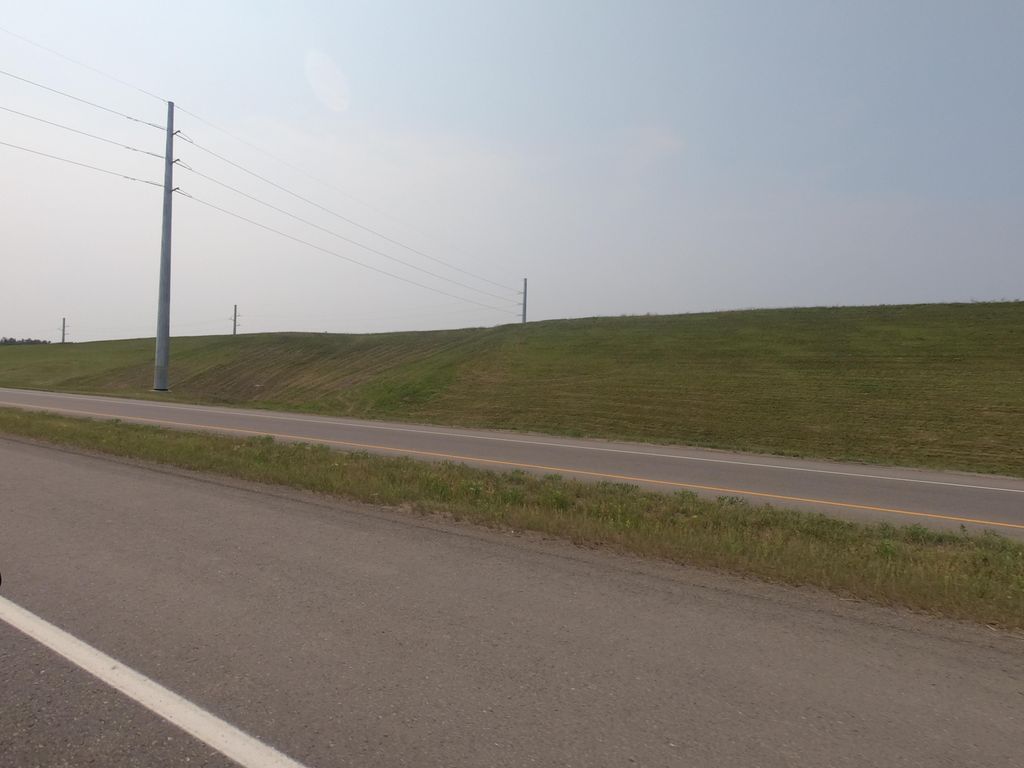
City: calgary